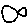
Label: fish